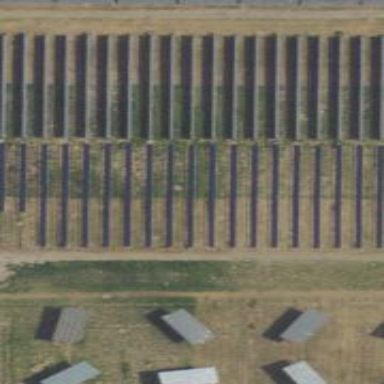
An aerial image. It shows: Solar photovoltaic panel generator.